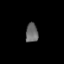
Tissue: lung
Cell type: Endothelial cells
Senescence score: 0.6098
Nuclear area (px): 232
Mean DAPI intensity: 106.384